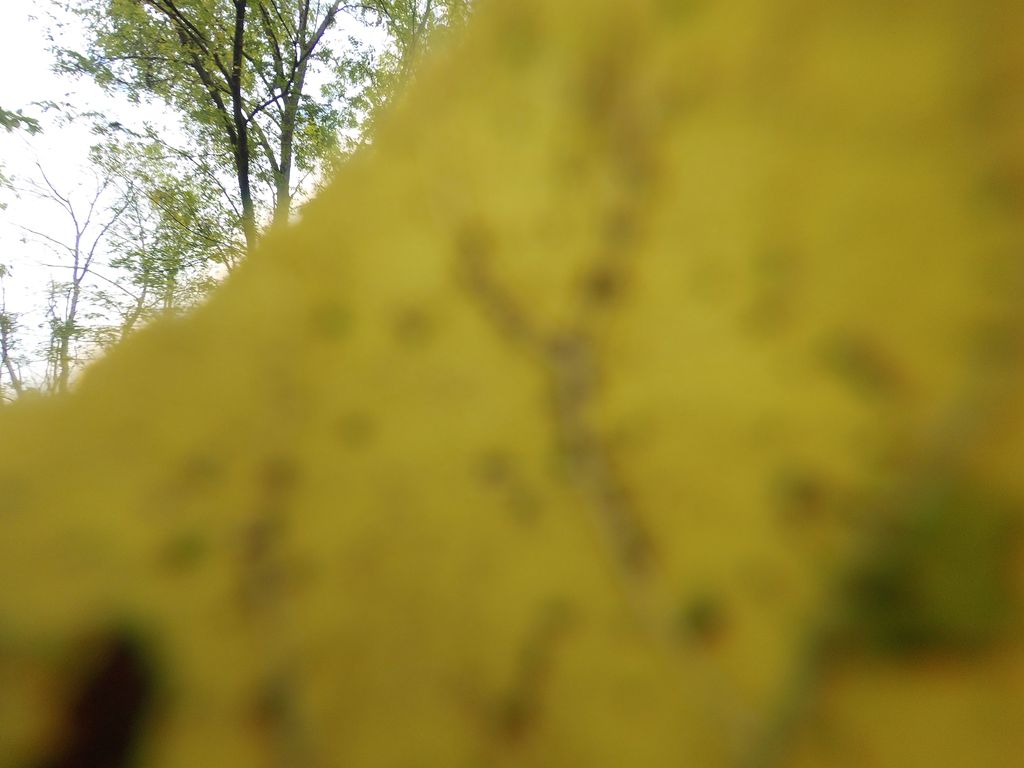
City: hamilton